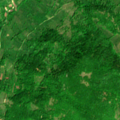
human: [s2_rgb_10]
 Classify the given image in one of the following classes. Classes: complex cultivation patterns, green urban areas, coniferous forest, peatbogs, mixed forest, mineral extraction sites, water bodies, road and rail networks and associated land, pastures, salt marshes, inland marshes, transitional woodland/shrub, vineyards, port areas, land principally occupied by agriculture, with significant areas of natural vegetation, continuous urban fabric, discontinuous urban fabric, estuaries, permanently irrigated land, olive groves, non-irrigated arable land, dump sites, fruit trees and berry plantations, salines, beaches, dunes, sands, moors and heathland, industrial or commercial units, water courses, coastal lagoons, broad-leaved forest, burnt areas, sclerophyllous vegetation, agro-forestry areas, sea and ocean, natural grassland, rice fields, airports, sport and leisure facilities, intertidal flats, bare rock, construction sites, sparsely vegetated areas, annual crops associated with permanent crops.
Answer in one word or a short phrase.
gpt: pastures, land principally occupied by agriculture, with significant areas of natural vegetation, broad-leaved forest